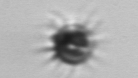
Label: Ciliophora